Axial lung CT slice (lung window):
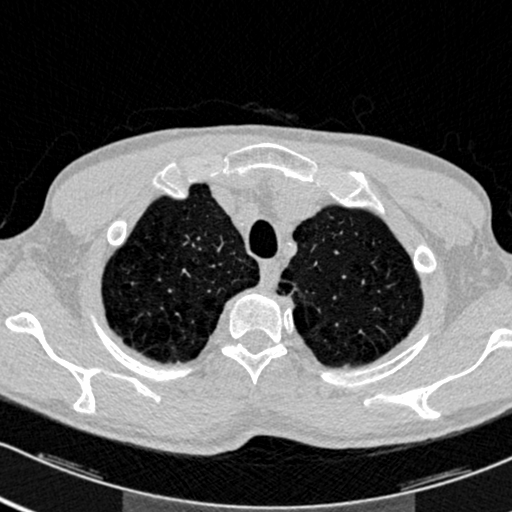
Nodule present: no